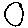
Label: circle